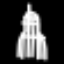
Label: The Eiffel Tower